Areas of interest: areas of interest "Qingdao University Science Park (Ningxia Road)"
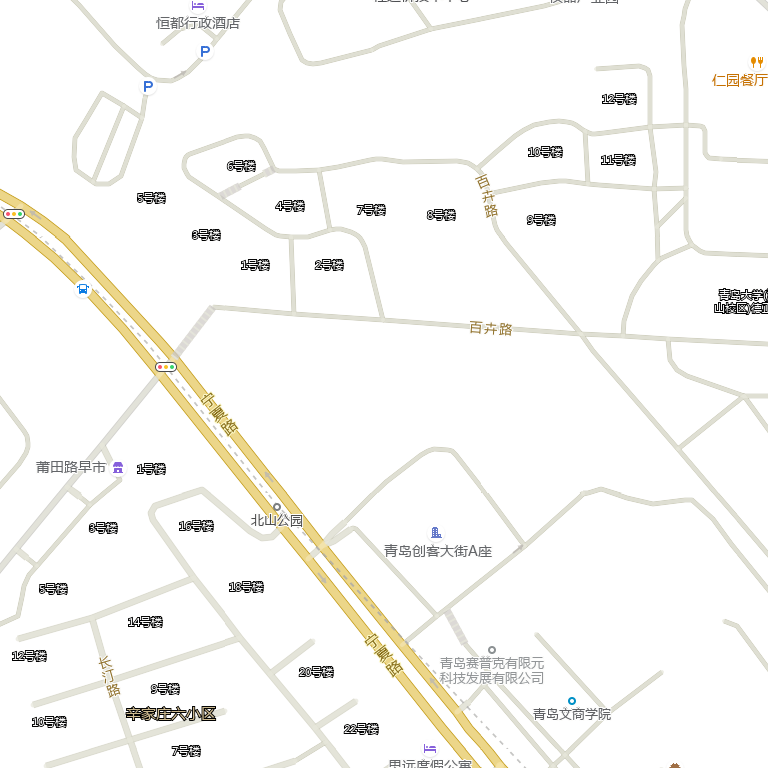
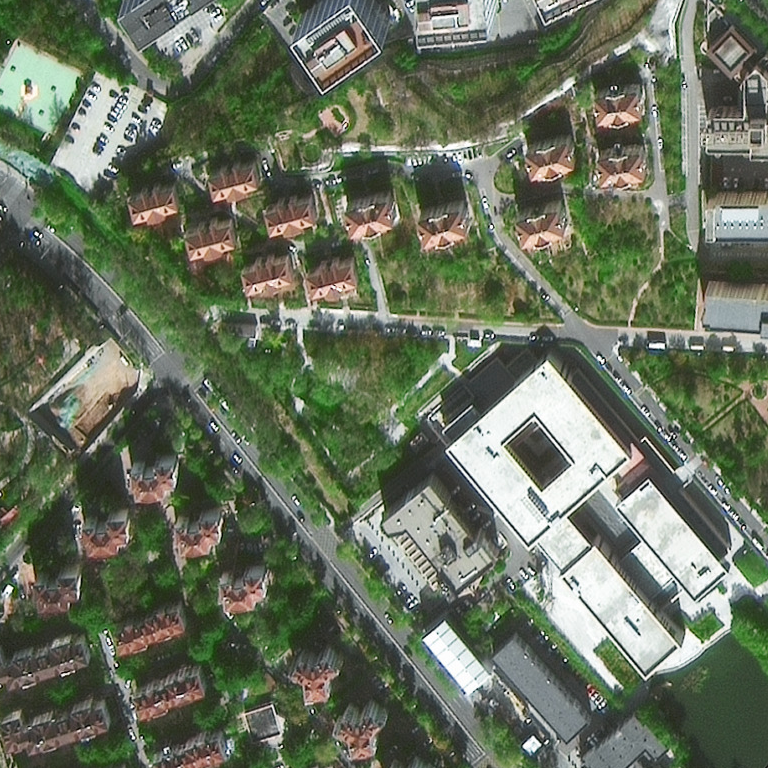